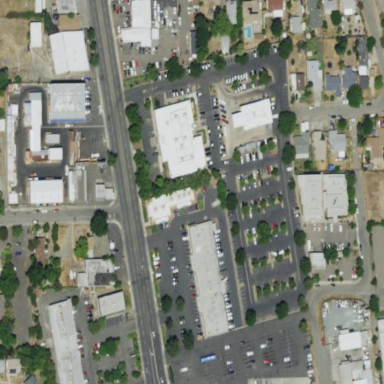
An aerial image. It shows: Commercial area.